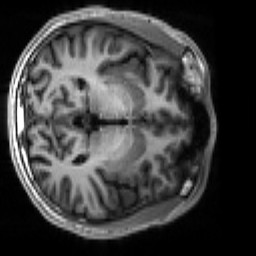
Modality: T1w
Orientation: axial
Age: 18
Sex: male
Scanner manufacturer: siemens
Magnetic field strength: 3 T
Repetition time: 2.3 s
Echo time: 0.00266 s